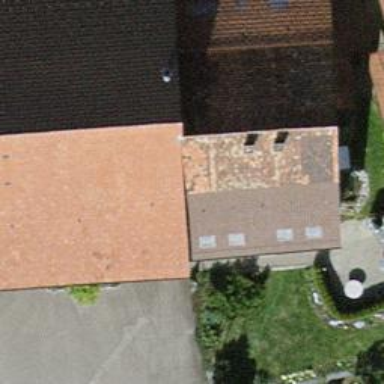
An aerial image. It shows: Farm building with gabled roof.